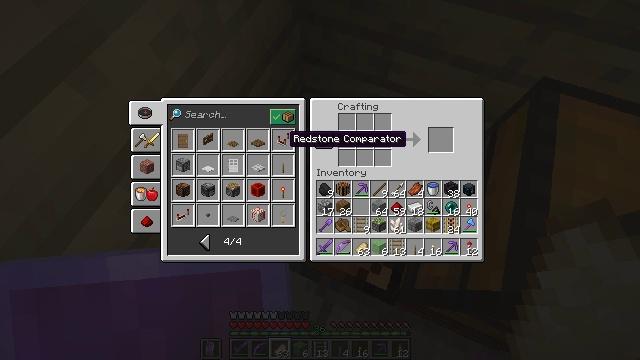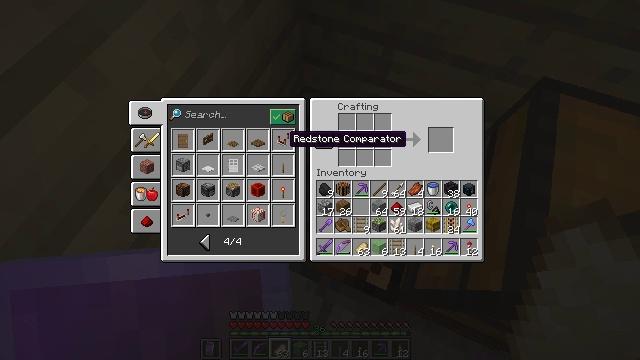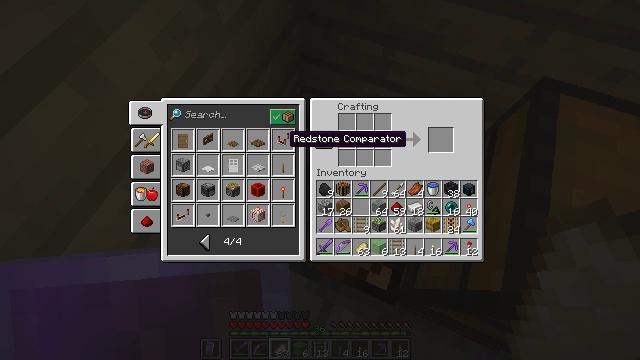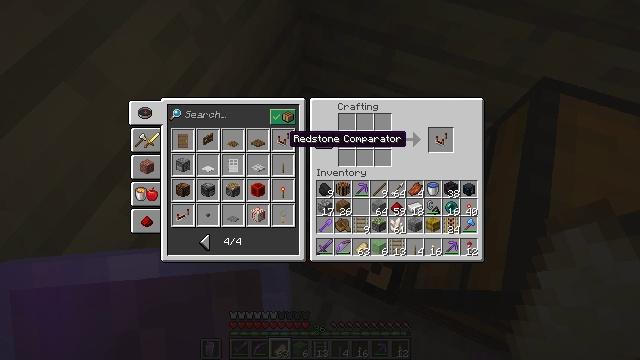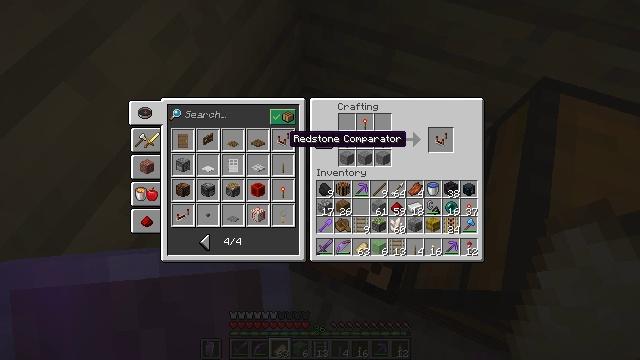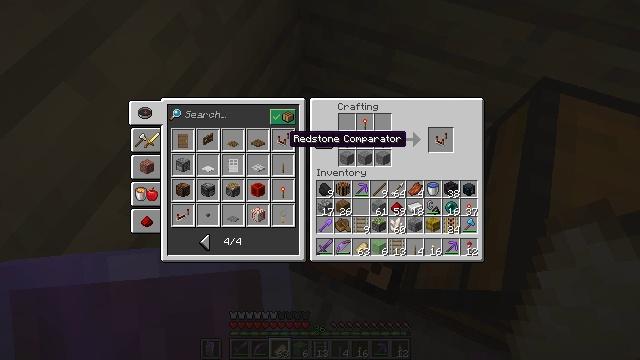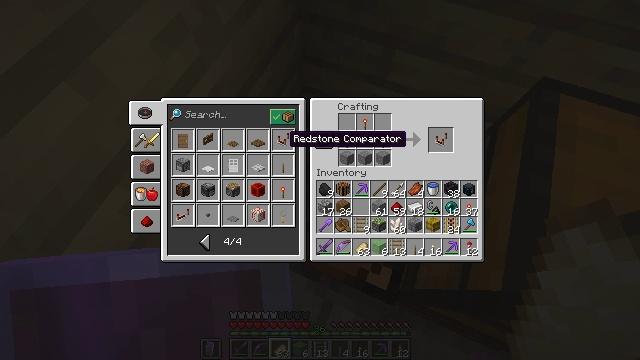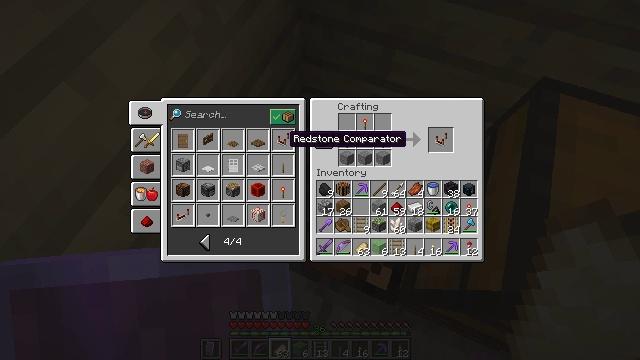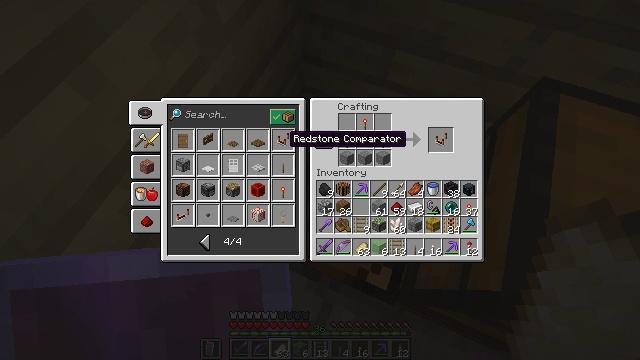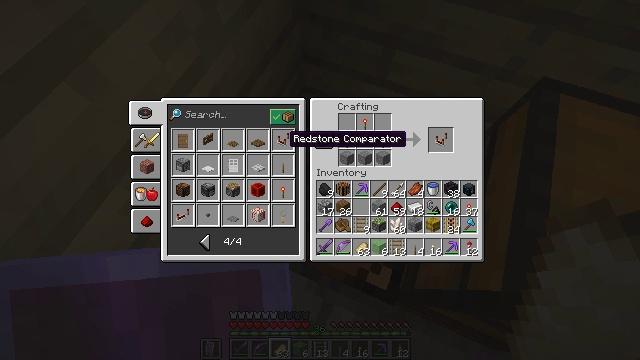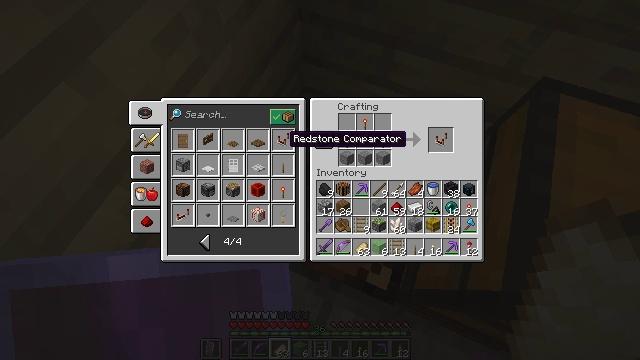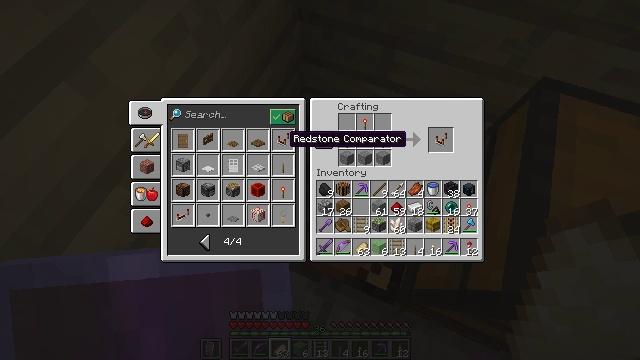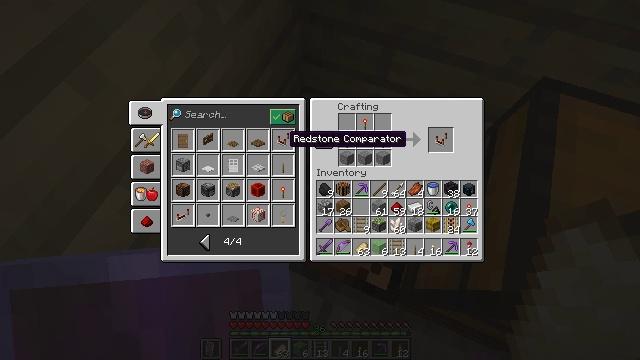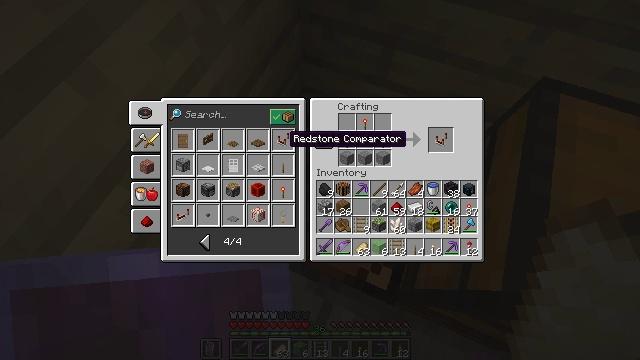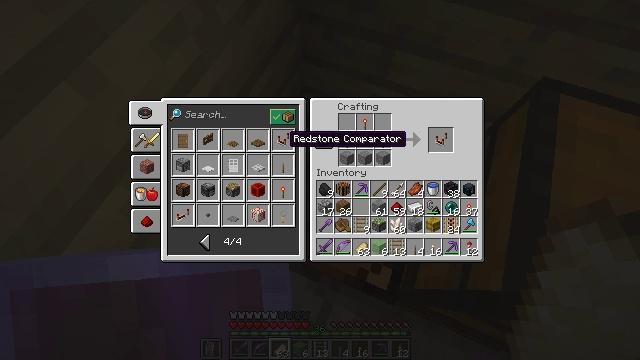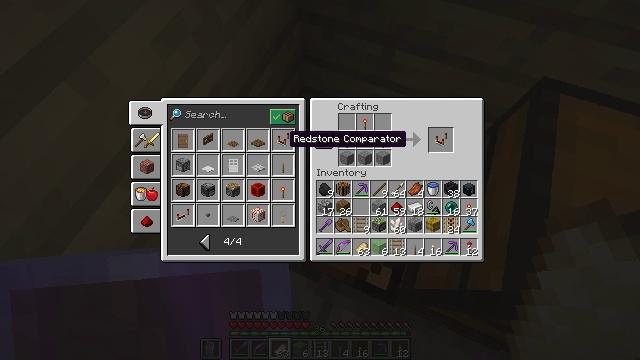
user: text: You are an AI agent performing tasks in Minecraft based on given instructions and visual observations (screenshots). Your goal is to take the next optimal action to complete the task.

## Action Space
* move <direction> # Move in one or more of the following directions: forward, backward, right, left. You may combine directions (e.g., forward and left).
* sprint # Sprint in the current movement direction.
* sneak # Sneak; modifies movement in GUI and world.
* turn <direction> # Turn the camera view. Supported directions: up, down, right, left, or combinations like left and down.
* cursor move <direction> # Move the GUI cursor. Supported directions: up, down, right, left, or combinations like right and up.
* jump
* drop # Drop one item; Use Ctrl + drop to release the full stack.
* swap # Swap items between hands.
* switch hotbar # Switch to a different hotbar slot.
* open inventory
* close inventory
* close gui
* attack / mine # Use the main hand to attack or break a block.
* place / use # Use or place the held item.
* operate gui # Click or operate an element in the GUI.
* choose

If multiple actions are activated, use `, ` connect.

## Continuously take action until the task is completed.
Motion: motion action
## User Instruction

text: Assemble a comparator with needed resources.
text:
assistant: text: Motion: attack / mine
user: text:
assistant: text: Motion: attack / mine
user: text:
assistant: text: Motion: attack / mine
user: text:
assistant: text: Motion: attack / mine
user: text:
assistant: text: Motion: no_op
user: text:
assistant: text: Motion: no_op
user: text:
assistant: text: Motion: no_op
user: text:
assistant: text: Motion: no_op
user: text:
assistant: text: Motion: no_op
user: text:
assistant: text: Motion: no_op
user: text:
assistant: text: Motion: no_op
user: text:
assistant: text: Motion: no_op
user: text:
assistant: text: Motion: no_op
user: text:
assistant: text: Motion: no_op
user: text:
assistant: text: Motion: no_op
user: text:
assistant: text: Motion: no_op
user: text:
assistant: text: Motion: no_op
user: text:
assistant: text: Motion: no_op
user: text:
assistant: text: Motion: no_op
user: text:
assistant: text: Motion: no_op
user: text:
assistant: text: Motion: no_op
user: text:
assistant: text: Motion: no_op
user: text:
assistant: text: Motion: no_op
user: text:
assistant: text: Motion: no_op
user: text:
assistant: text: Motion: no_op
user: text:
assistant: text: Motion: no_op
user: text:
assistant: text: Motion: no_op
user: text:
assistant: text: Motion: no_op
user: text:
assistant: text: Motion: no_op
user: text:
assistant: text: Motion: no_op